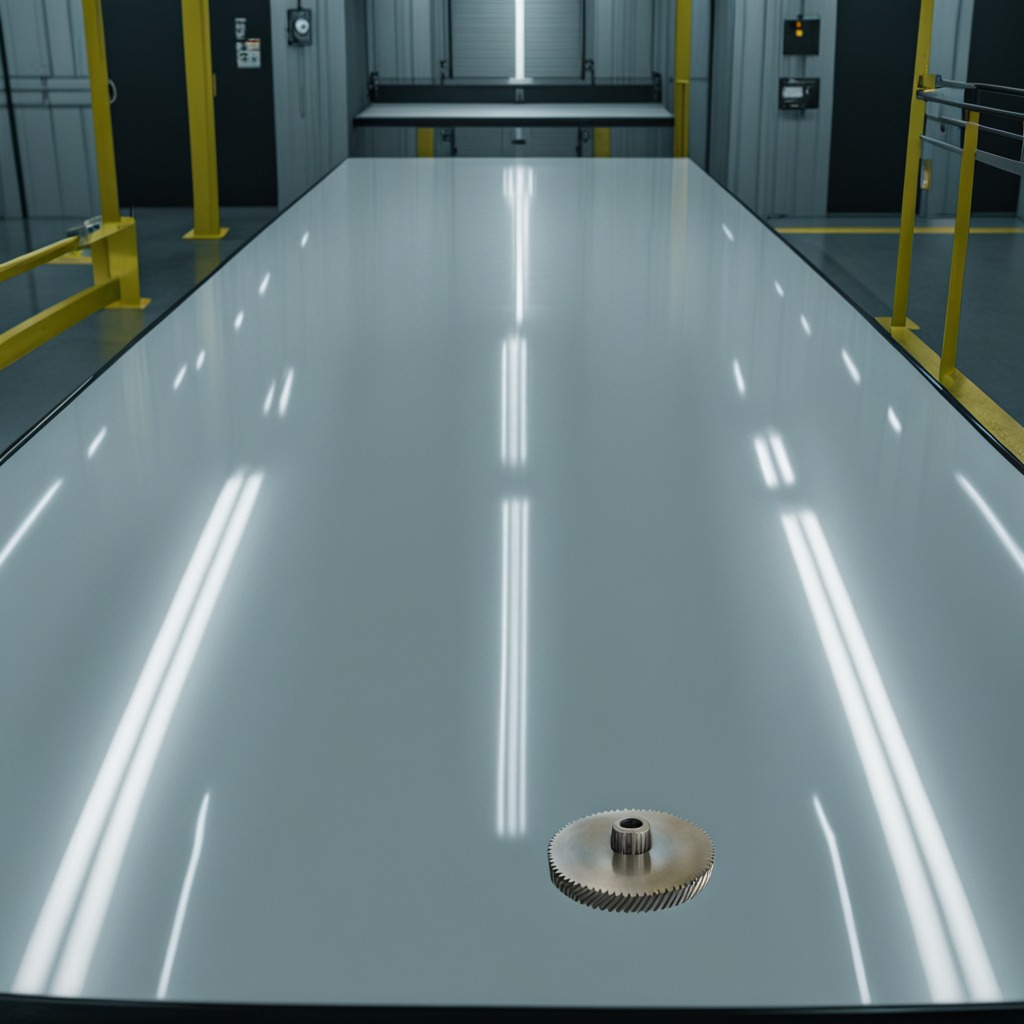
A steel gear with teeth is lying on the table.